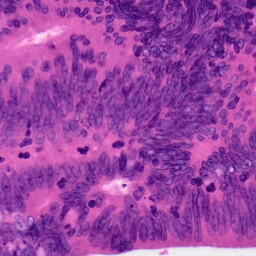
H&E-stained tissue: Colon